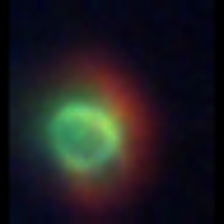
Taxon: NanoPlankton
Group: Other